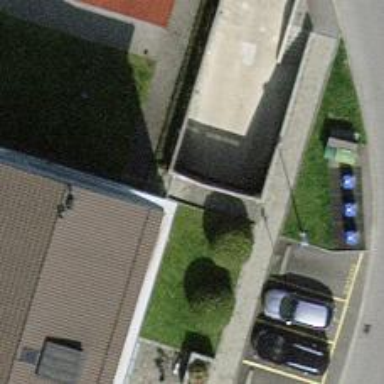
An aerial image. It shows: Parking garage.